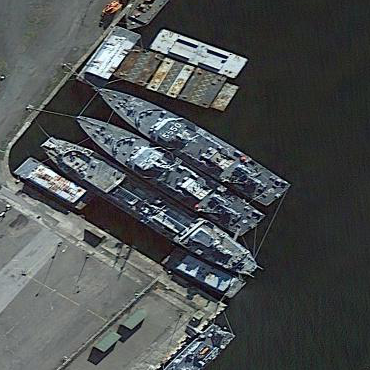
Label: combat